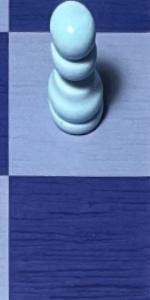
Label: Empty